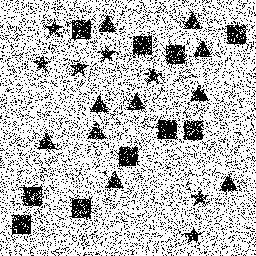
Squares: 10
Triangles: 10
Stars: 7
Total shapes: 27